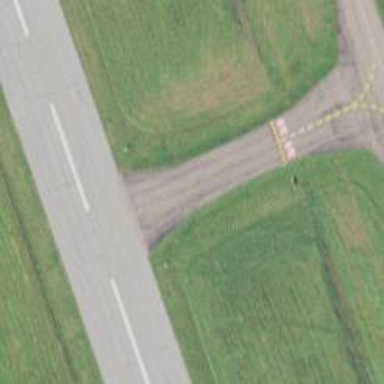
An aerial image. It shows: Image of taxiway at airport.